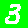
Digit: 3